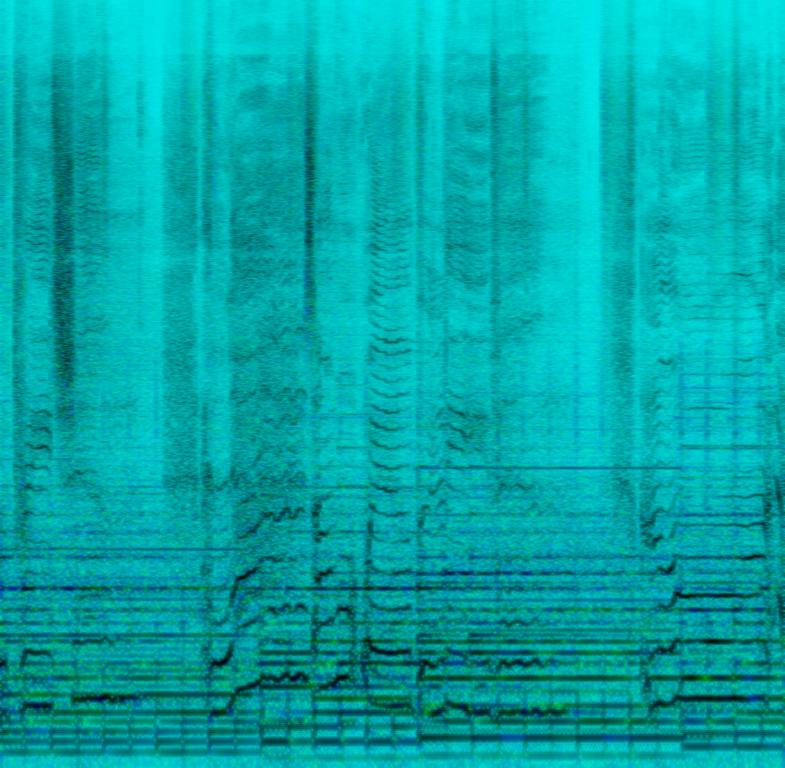
This is a Christian rock piece. There is a male vocalist in the lead singing gently and melodically. A mild-tempered electric guitar is playing the main theme. There is a bass guitar holding the root notes. The rhythmic background is provided by the acoustic drums. This song has a mellow and hopeful atmosphere. Due to being religious in nature, this piece could be played in the background of Christian religious content. It could also be played at Christian religious events.